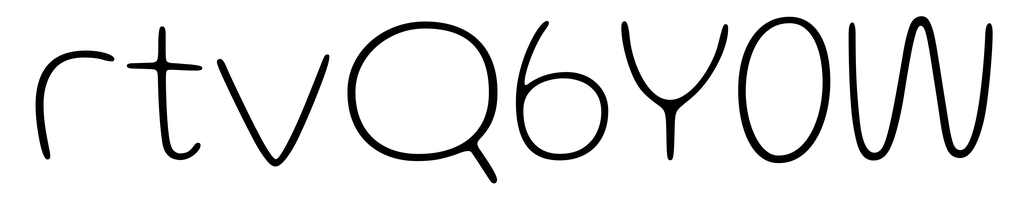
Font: Gluten_Thin